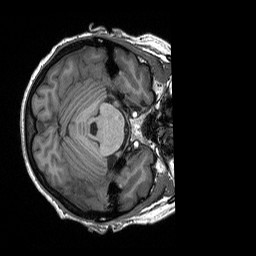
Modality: T1w
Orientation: axial
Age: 49
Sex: female
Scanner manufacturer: siemens
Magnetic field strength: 3 T
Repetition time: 2.4 s
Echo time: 0.00226 s